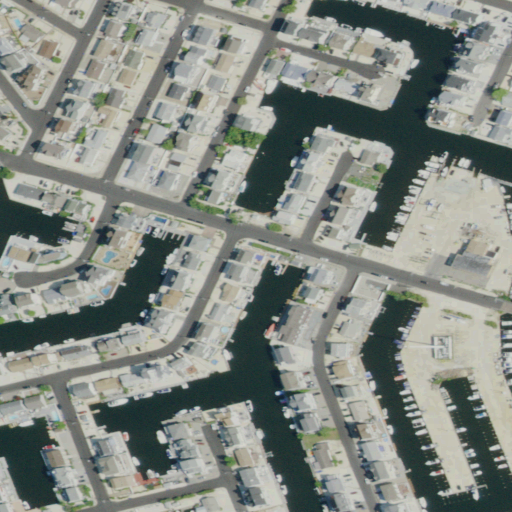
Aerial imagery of island in New Jersey named Chadwick Beach Island containing high intensity development, medium intensity development, low intensity development, and open water